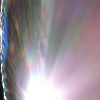
Label: sunburn